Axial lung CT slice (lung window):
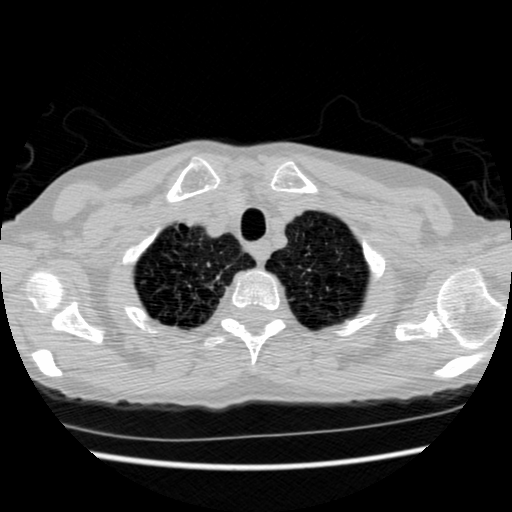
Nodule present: no